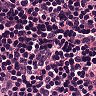
Metastatic tissue present: no